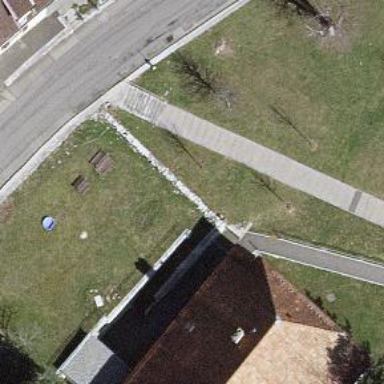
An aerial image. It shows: Road with steps.